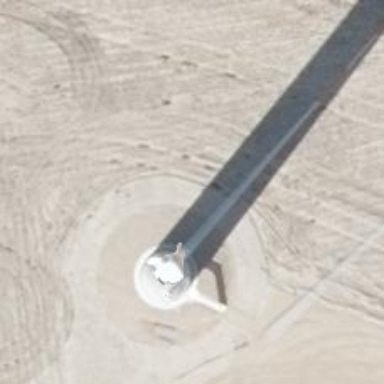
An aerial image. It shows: Wind generator powered by wind. The generator type is horizontal axis and it uses wind turbines.